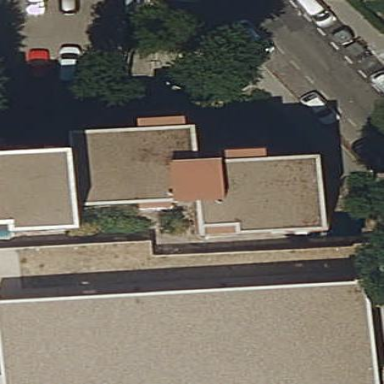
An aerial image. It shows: View of apartment building.